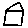
Label: house